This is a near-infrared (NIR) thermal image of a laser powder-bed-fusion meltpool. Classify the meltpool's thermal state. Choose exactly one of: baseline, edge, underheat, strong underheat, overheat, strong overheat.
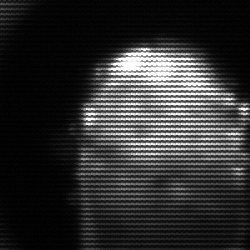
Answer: baseline